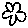
Label: flower